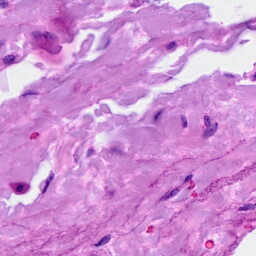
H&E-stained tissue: Breast